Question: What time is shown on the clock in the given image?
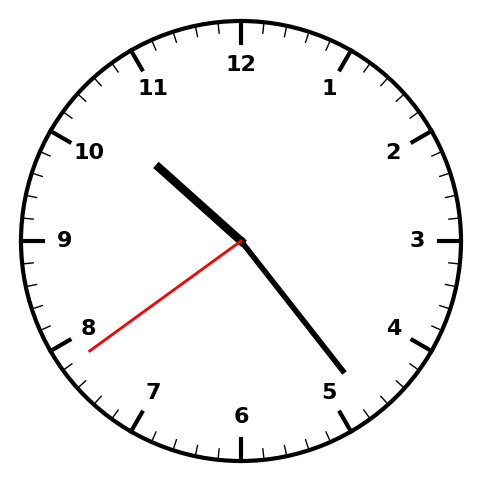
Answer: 10:23:39